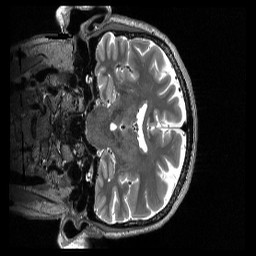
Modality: T2w
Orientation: coronal
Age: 65
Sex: female
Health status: healthy
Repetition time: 3.2 s
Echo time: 0.563 s